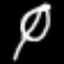
Label: leaf